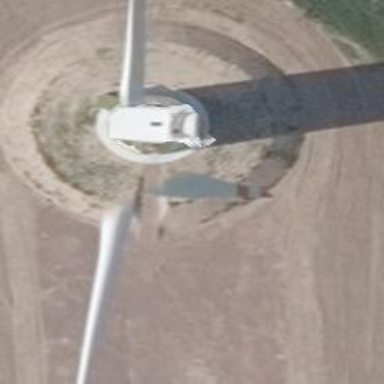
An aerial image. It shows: Wind generator using horizontal axis wind turbines.